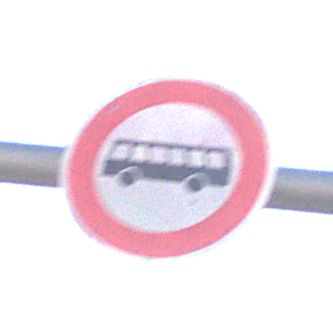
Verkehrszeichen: VerbotKraftomnibusse
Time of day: MorningAfternoon
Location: Outdoor (Special)
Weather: PartlyCloudy
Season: NotSpecified
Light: Natural